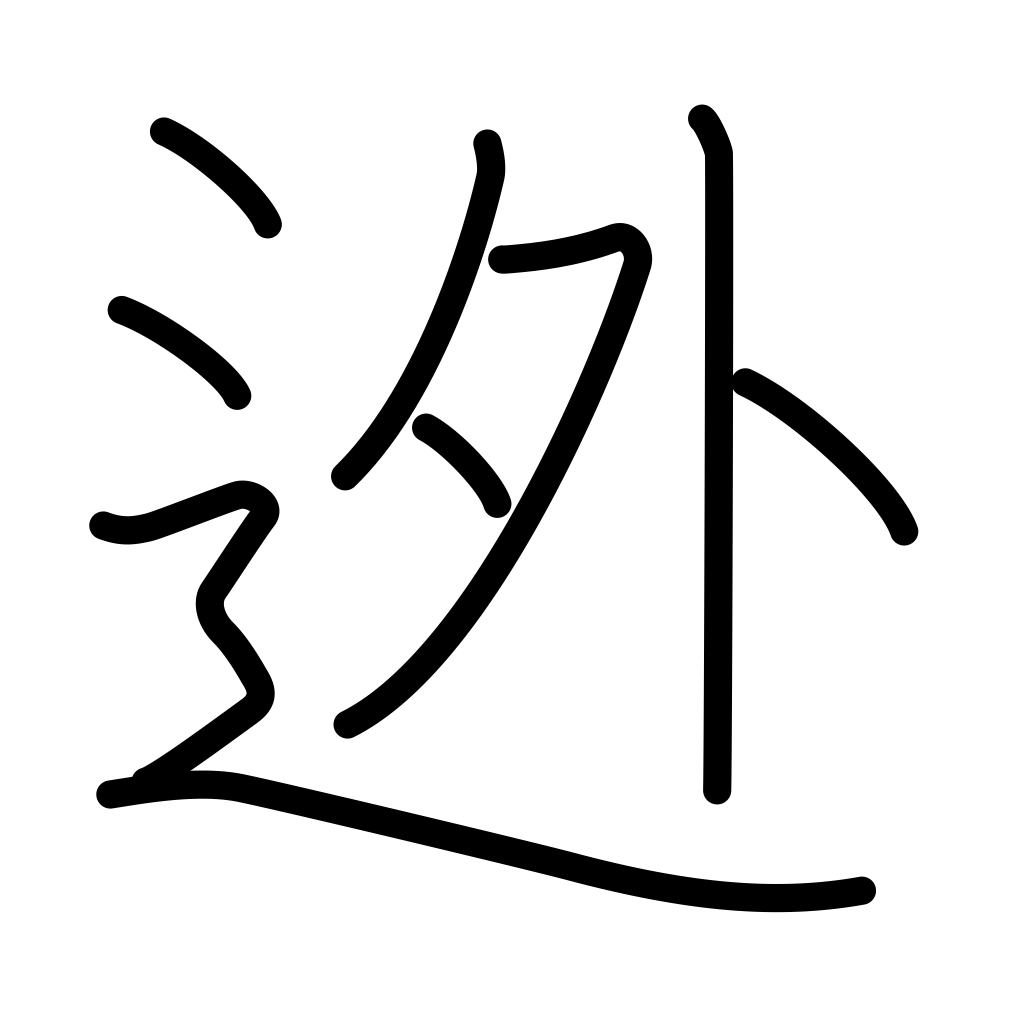
Meaning: escape, flee, abscond, dodge